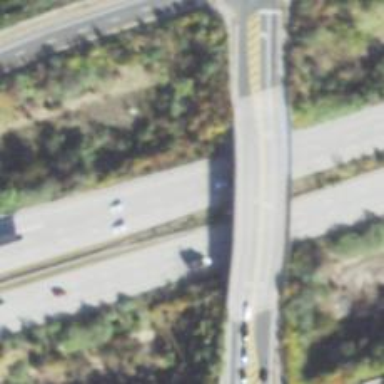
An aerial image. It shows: Motorway junction.